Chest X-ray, PA view. Patient: 60 years old, sex M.
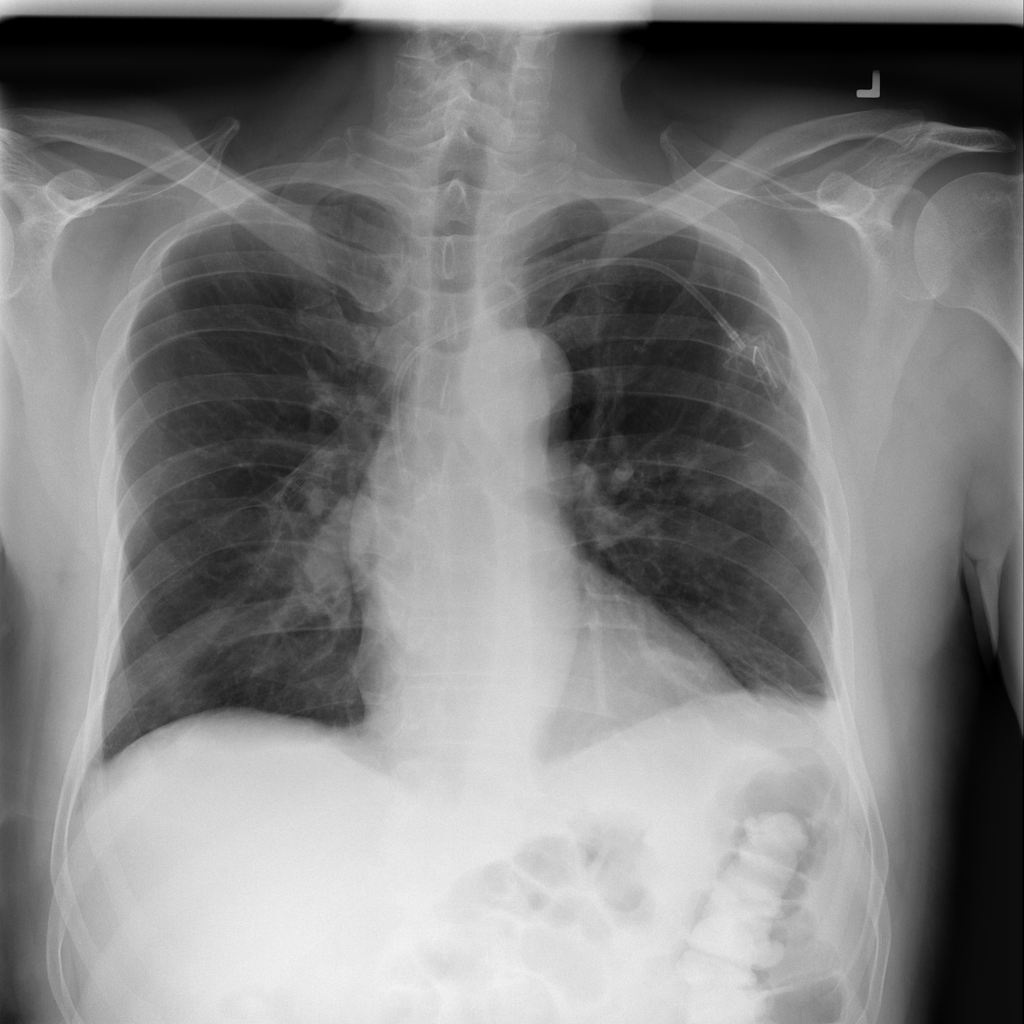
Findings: Atelectasis, Effusion